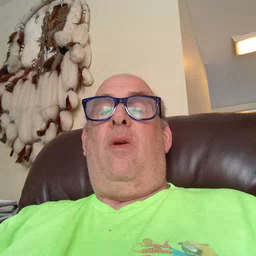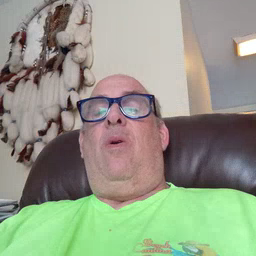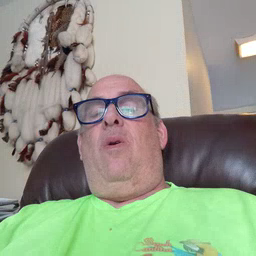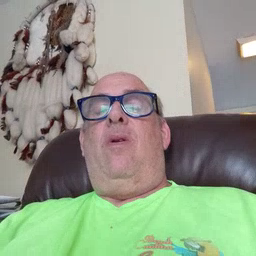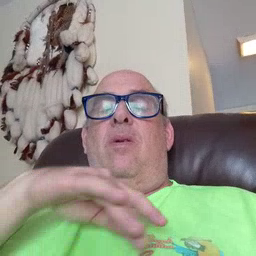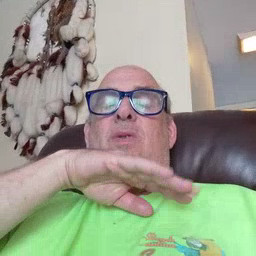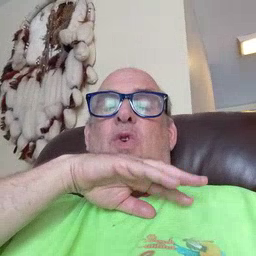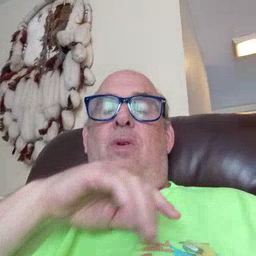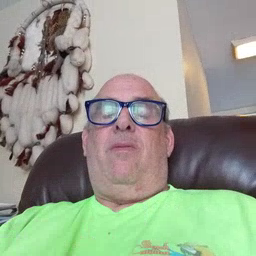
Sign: dirty